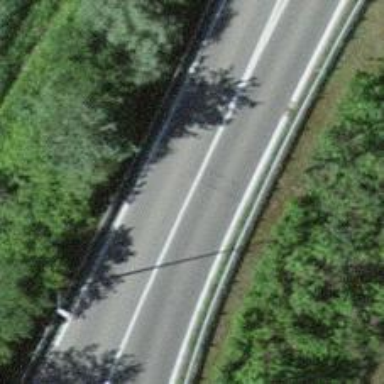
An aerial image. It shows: Secondary road.